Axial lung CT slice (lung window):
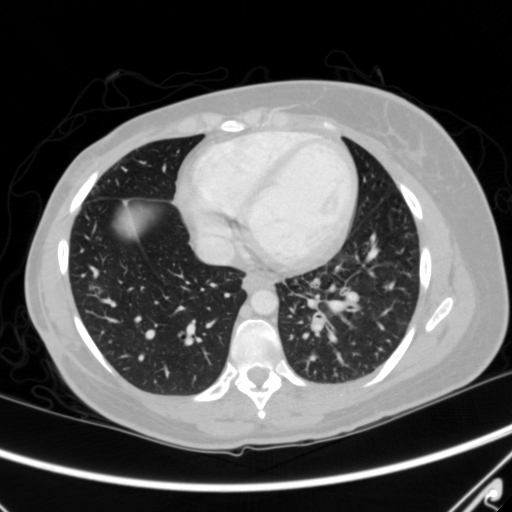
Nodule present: no